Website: bh-photo
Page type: billing-address
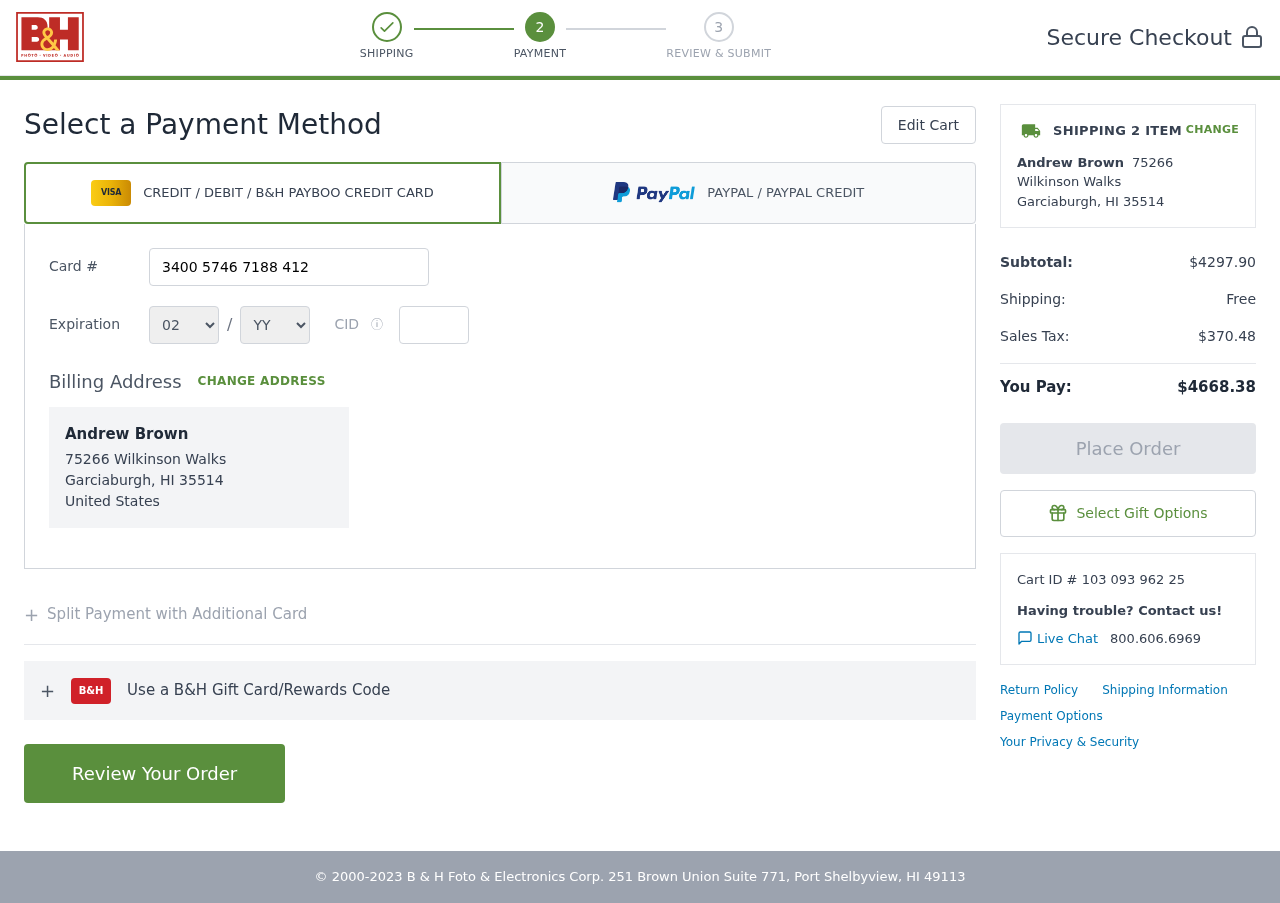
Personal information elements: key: PII_CARD_CVV
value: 9104
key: PII_CARD_EXPIRY_MONTH
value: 02
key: PII_CARD_EXPIRY_YEAR
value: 27
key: PII_CARD_NUMBER
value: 3400 5746 7188 412
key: PII_CITY_STATE_ZIP
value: Garciaburgh, HI 35514
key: PII_COUNTRY
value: United States
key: PII_FULLNAME
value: Andrew Brown
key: PII_STREET
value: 75266 Wilkinson Walks
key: PII_FULLNAME2
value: Andrew Brown
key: PII_STREET2
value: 75266 Wilkinson Walks
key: PII_CITY_STATE_ZIP2
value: Garciaburgh, HI 35514
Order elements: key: ORDER_NUM_ITEMS
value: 2
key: ORDER_SUBTOTAL
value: $4297.90
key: ORDER_SHIPPING_COST
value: Free
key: ORDER_TAX
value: $370.48
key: ORDER_TOTAL
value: $4668.38
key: ORDER_ID
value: Cart ID # 103 093 962 25